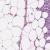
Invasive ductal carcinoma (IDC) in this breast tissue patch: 0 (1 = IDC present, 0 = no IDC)